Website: macys
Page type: delivery-shipping
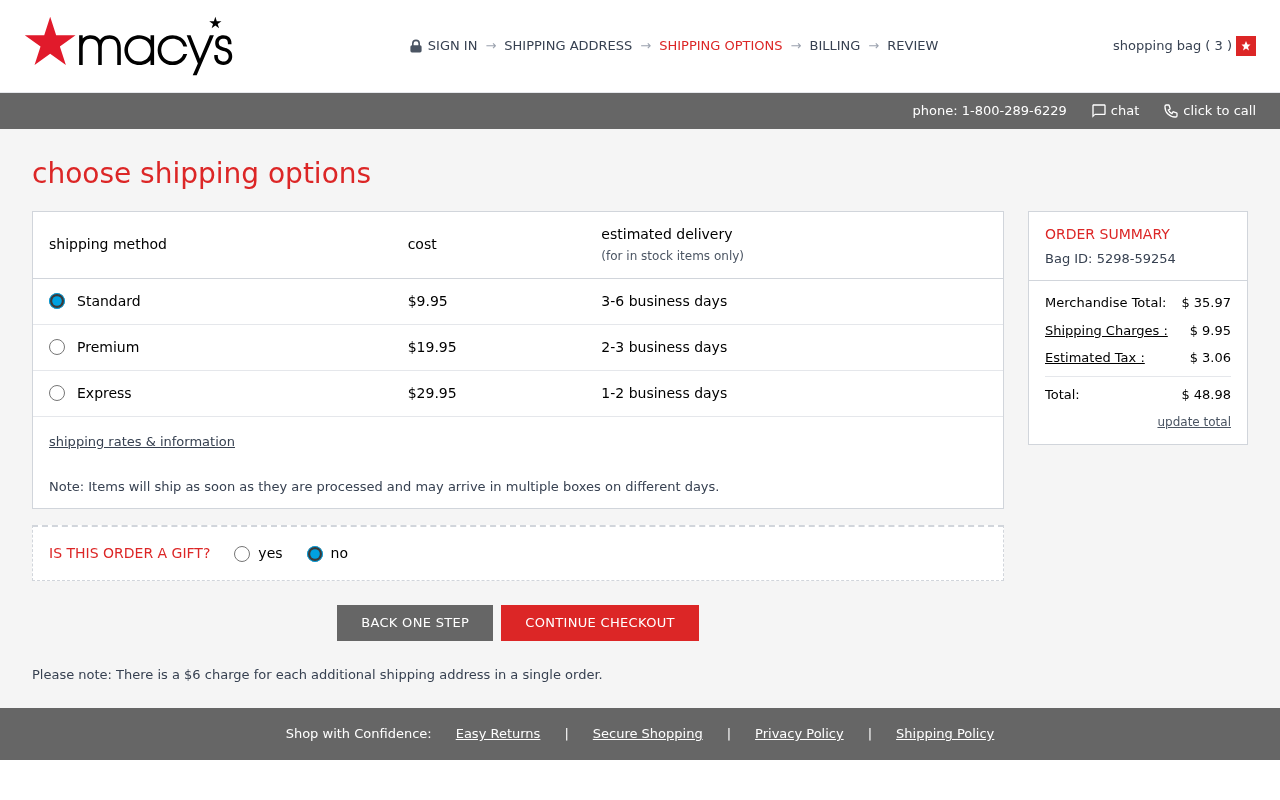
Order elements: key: ORDER_NUM_ITEMS
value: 3
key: ORDER_SHIPPING_COST
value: $ 9.95
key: ORDER_SHIPPING_COST
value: $9.95
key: ORDER_ID
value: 5298-59254
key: ORDER_SUBTOTAL
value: $ 35.97
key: ORDER_TAX
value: $ 3.06
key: ORDER_TOTAL
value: $ 48.98